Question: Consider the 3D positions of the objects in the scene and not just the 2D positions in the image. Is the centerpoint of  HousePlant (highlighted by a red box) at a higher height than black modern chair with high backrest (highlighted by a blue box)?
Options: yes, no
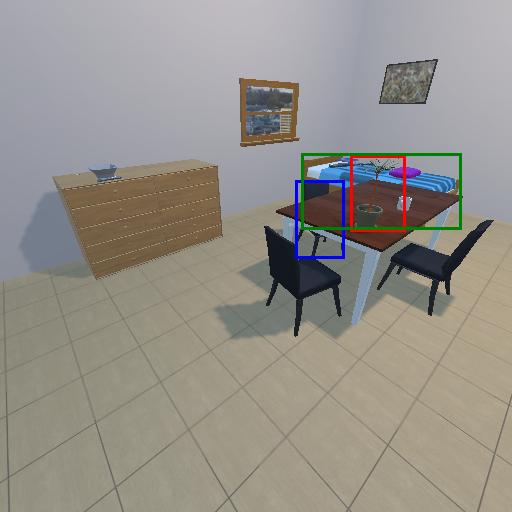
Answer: yes